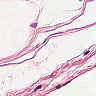
Metastatic tissue present: no